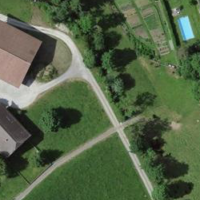
EUNIS habitat code: 55
Species observed at this site:
Salvia pratensis